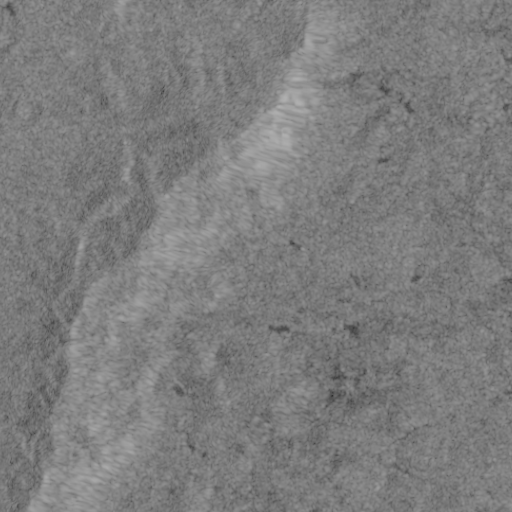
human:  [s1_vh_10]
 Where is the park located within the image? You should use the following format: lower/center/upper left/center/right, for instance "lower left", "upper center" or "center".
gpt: The park is located in the upper right of the image.
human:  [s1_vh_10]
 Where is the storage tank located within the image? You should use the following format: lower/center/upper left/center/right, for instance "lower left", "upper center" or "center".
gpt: The storage tank is located in the upper right of the image.
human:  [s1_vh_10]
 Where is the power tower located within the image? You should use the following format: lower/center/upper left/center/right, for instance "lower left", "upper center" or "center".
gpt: There is no power tower in the image.

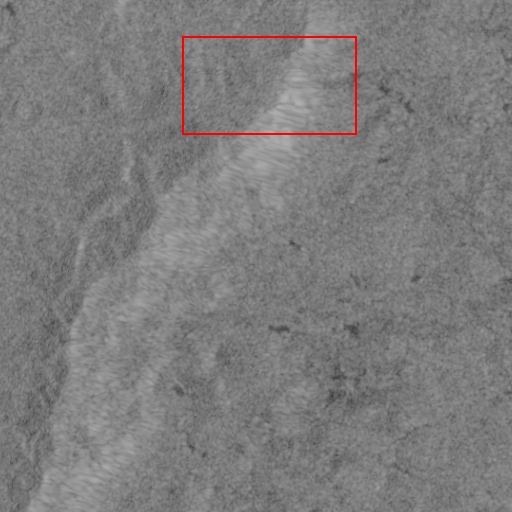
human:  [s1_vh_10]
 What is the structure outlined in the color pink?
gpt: There is no pink outline.
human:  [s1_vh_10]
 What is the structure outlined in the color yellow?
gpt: There is no structure outlined in yellow.